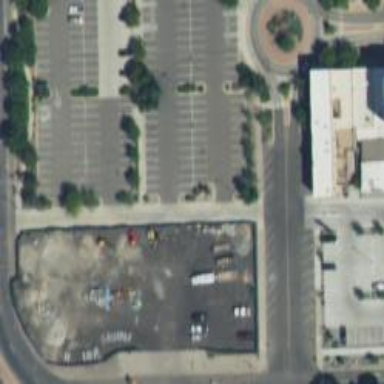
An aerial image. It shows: Parking space is available.